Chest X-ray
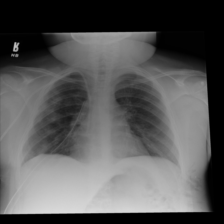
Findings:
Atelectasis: negative
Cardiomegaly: negative
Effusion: negative
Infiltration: negative
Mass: negative
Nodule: negative
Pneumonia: negative
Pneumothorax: negative
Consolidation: negative
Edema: negative
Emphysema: negative
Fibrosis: negative
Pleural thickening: negative
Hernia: negative